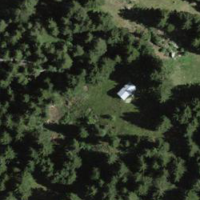
EUNIS habitat code: 43
Species observed at this site:
Arnica montana